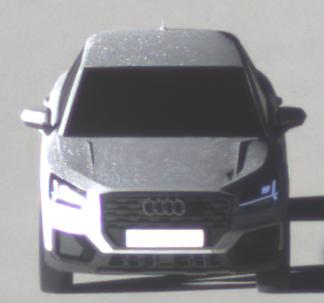
Make: Audi
Model: Q2
Model produced from: 2016
Model produced until: 2020
Doors: 5
Color: white
Road condition: dry road
Daytime: sunrise or sunset
Contrast: high contrast